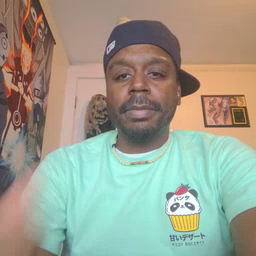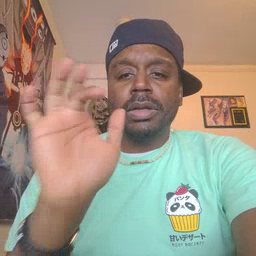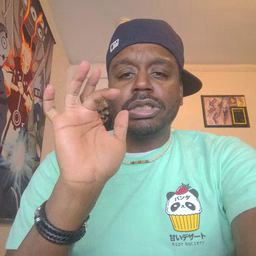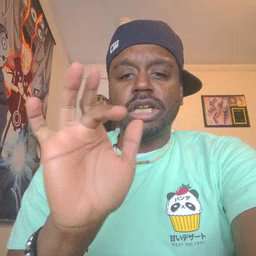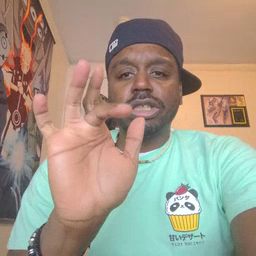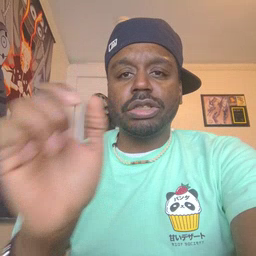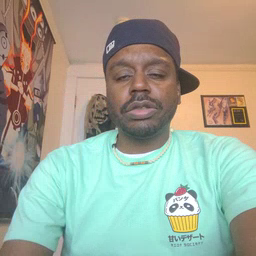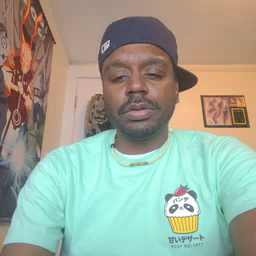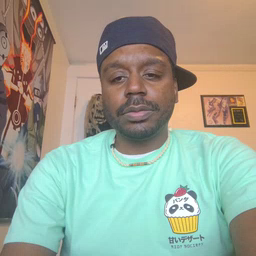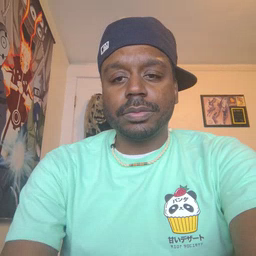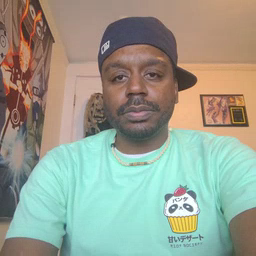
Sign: touch